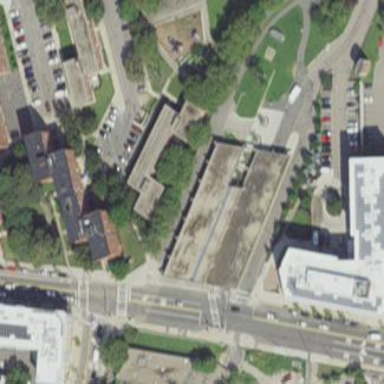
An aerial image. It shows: Transportation building with flat roof.